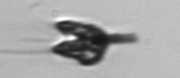
Label: Pyramimonas_longicauda